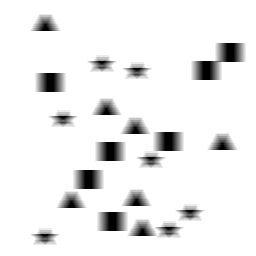
Squares: 7
Triangles: 7
Stars: 7
Total shapes: 21